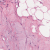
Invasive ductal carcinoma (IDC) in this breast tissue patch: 0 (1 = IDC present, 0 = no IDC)